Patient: sex F, age 33
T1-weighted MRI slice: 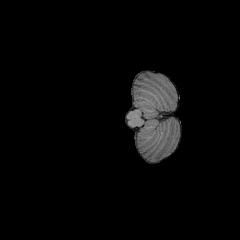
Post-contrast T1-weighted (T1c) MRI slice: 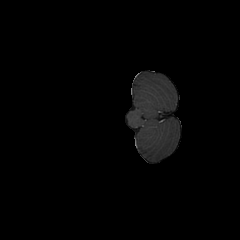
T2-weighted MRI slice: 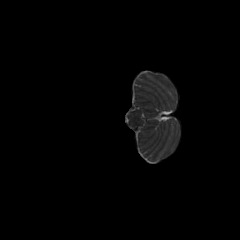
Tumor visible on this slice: no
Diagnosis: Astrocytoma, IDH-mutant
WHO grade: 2